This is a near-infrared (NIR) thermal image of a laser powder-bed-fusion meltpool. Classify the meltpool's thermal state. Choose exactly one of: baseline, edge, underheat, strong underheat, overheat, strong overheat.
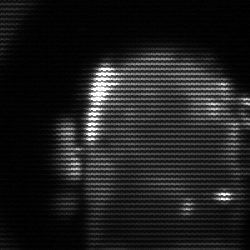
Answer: baseline